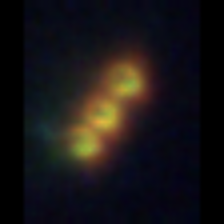
Taxon: Chaetoceros
Group: Diatoms